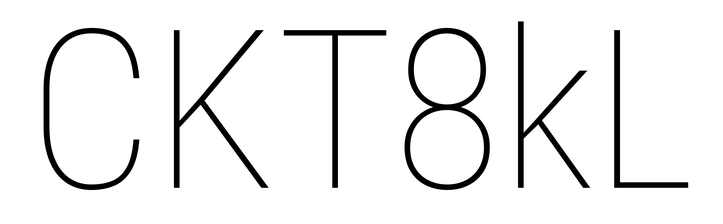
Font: Roboto_Condensed_Thin